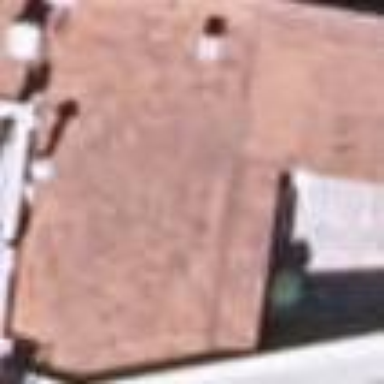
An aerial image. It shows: Simple and straightforward house.